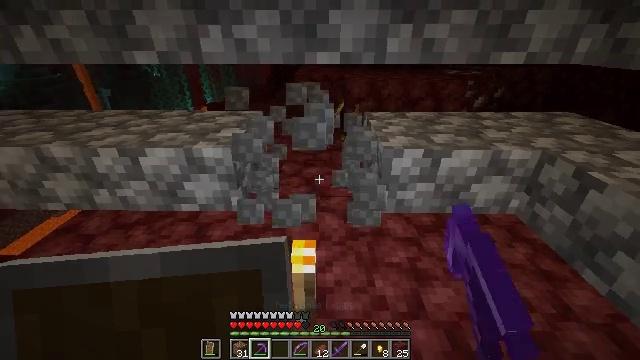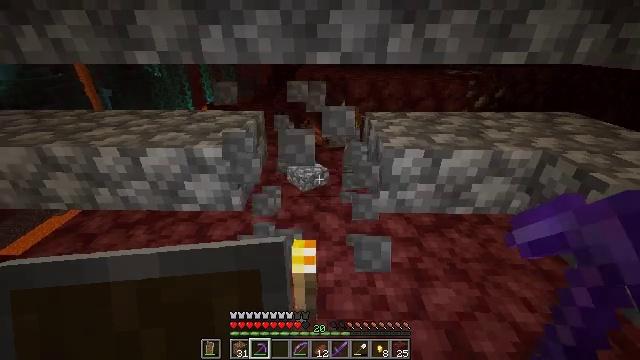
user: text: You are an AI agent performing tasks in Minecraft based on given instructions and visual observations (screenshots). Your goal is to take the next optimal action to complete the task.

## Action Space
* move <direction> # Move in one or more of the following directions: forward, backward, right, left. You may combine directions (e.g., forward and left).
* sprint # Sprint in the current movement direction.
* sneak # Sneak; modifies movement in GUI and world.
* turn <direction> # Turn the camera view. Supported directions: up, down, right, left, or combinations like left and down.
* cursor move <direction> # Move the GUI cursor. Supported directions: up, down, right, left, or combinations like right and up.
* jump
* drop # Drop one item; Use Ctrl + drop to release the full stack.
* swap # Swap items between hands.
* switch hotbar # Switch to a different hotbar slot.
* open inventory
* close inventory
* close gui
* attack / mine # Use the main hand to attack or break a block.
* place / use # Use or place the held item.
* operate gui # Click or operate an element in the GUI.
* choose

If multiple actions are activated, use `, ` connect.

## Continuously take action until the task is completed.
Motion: motion action
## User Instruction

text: Break the cobblestone slab to recycle it.
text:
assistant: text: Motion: no_op
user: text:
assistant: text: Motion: no_op